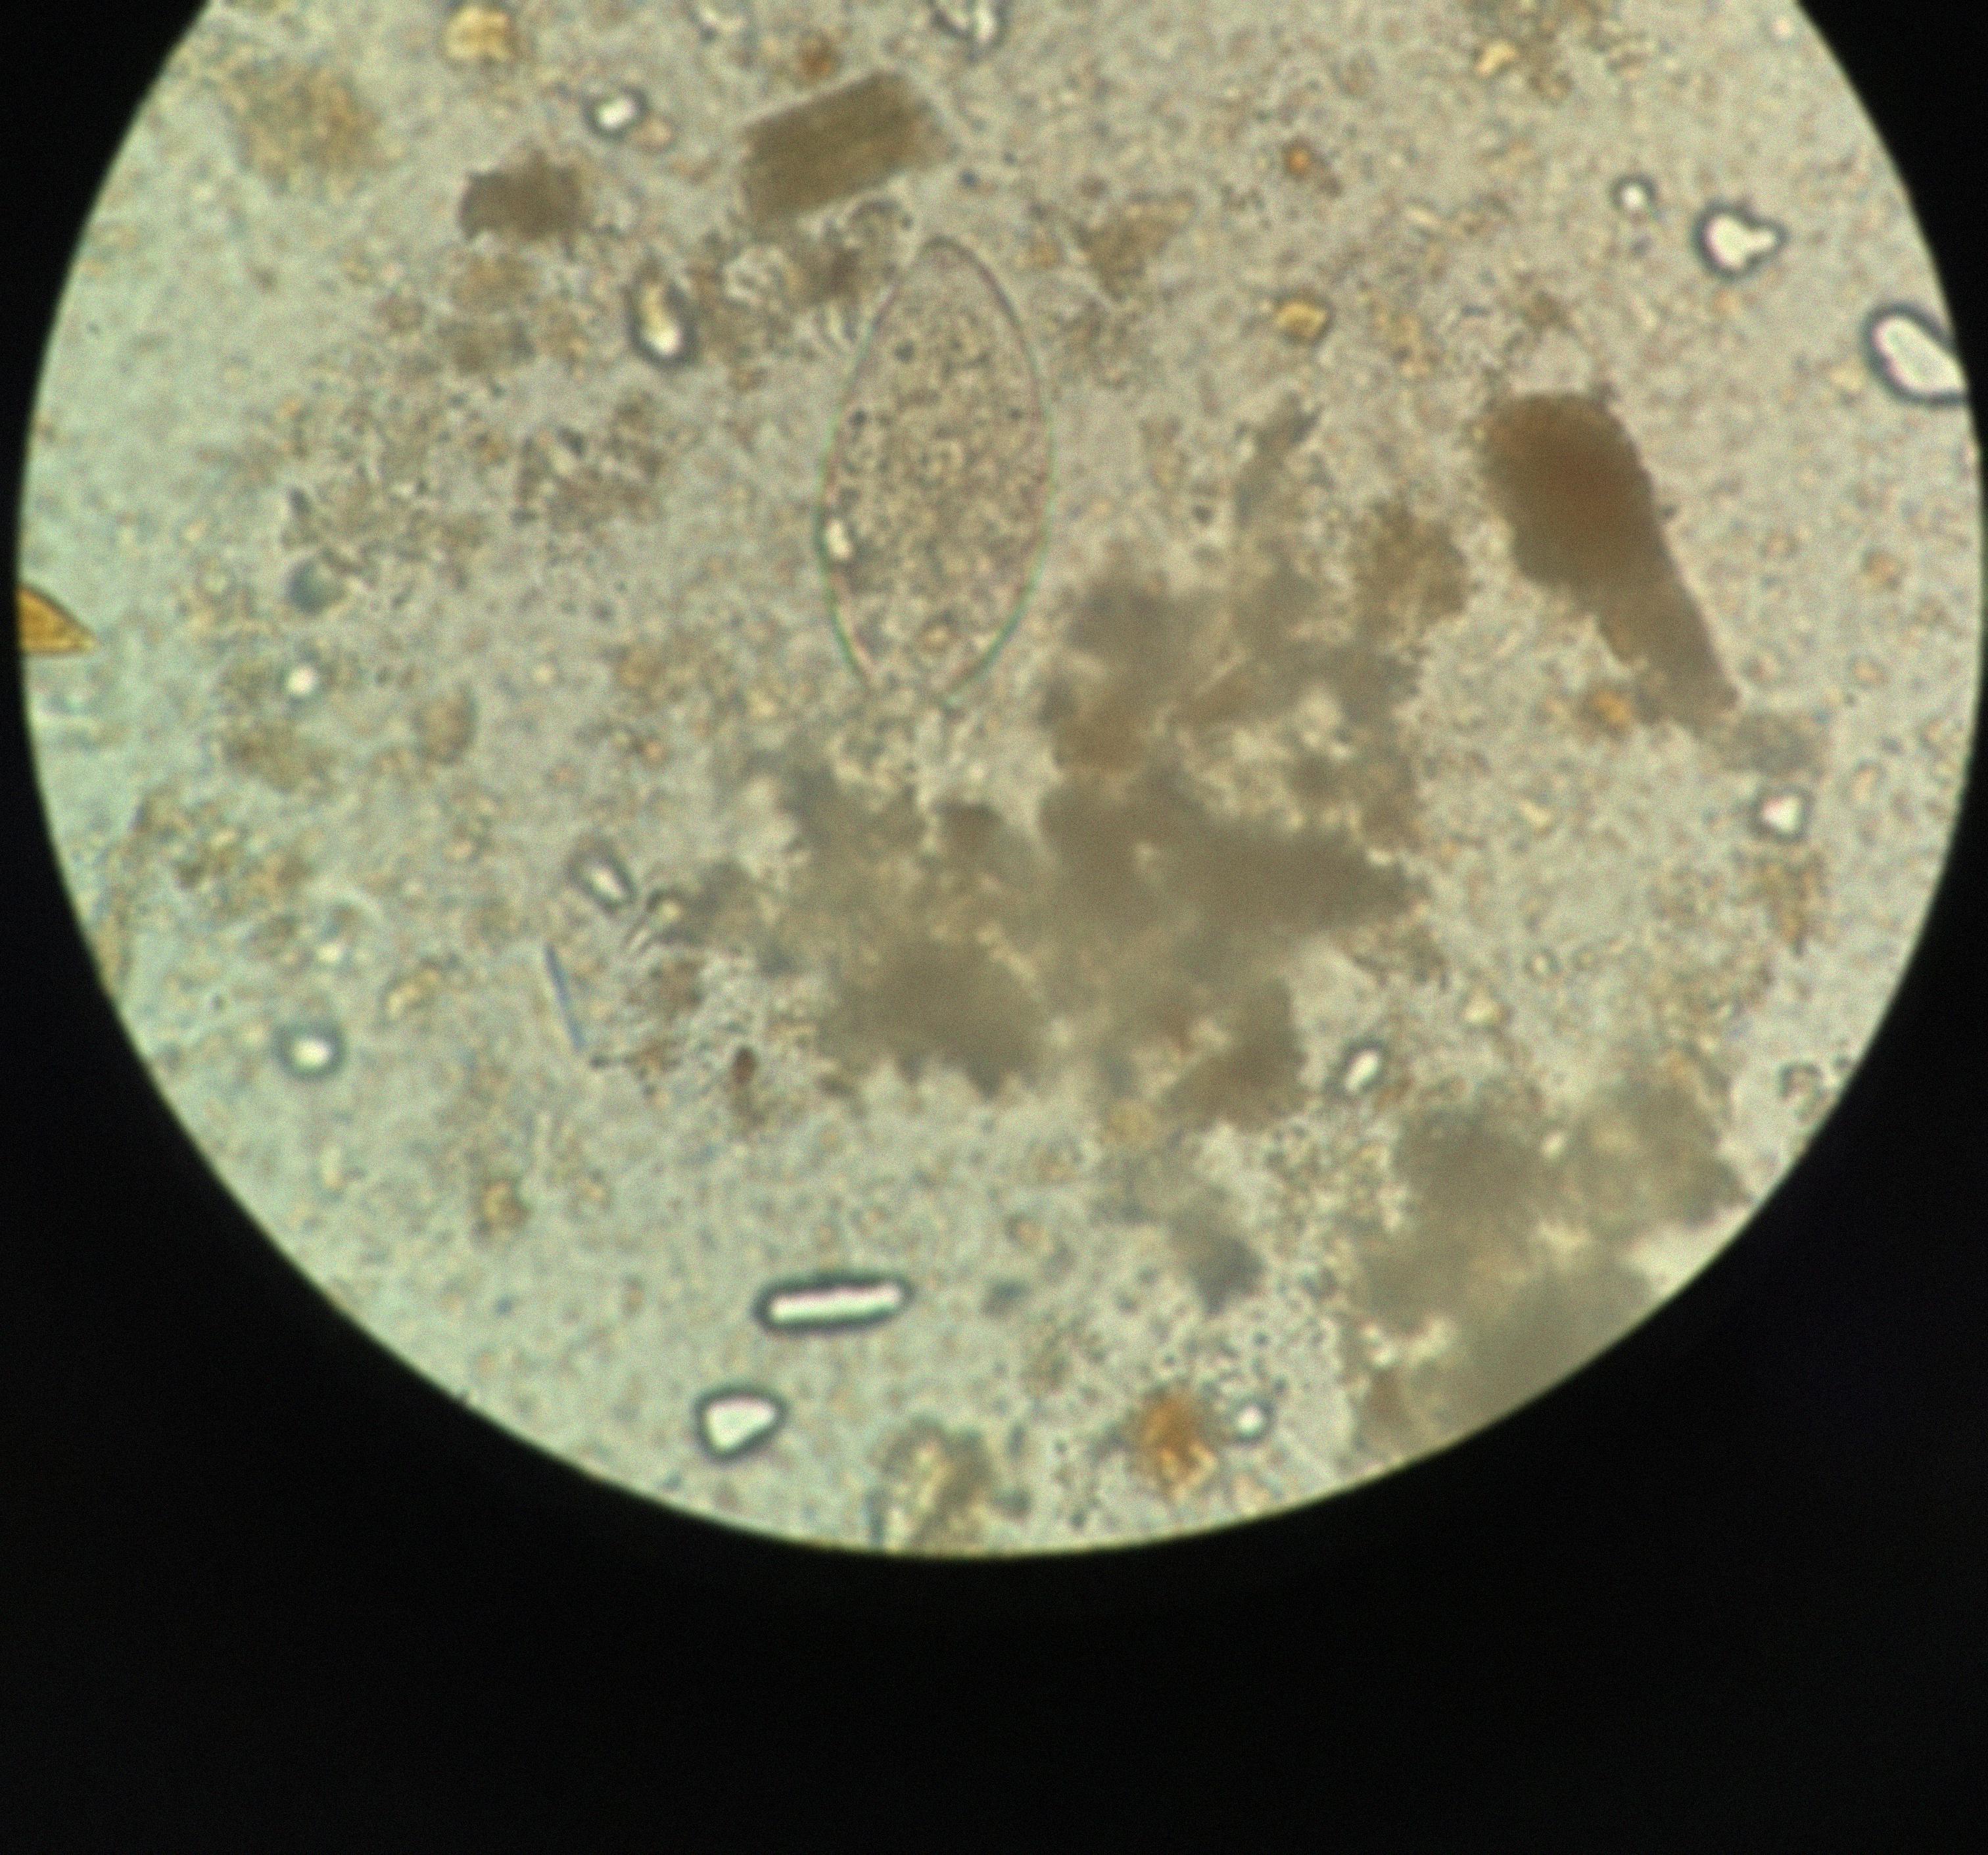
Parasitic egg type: Fasciolopsis buski